Question: I have a simple form that can display 2 error codes at once, but I need only one to display (see below). #1 should be the only one displayed if user enters an email , invalidity is determined by the form input text 'required pattern=...'. Error #2 should be the only visible error if the email valid. It is produced from a PHP result - this PHP file is called on via ajax within the form's html file and returns a result which is displayed as error #2.

how do I apply an IF statement or similar, to determine whether
the form's input field's pattern is satisfied or not. If it is unsatisfied (invalid) then perhaps we could make it's font-size 0px by altering it's CSS somehow, which would make only #2 visible. If it is satisfied, then we could continue to hide error #2's div somehow.
Here is the form (with error #2's hidden div "formResponse"):
'''
<form id="loginform" name="loginform" method="POST" class="login" action="#">
<input name="emailaddy" id="emailaddy" type="email" class="feedback-input" placeholder="My Email" required pattern="[a-z0-9!#$%&'*+/=?^_'{|}~)" required title="Invalid Email"/>
<div id="formResponse" style="display: none;"></div>
<button type="submit" name="loginsubmit" class="loginbutton">Login</button>
</form>
'''
and the css:
'''
div.error, div.error-list, label.error, input.error, select.error, textarea.error {
color: #D95C5C!important;
border-color: #D95C5C!important;
font-size: 18px;
}
'''
- NOTE: I don't think 'if(ema == null || ema == '')' is working, because even if the user enters gibberish it still displays errors. But if I change it to 'if(ema == 'a')', it properly hides 'formResponse' div and only shows label.error. I need it to hide 'formResponse' if the field is invalid/null - but null doesn't seem to work. Also, the 'else' function doesn't work, meaning the 'label.error' div won't hide for some reason. Perhaps 'null' should be replaced with a regular expression check?
Why is it treating "hello@example.com" as null?
'''
<script>
$(document).ready(function() {
$("#loginform").submit(function(e){
e.preventDefault();
$.ajax({
type: "POST",
url: "login/login.php",
dataType:"text",
data: {email: $('#emailaddy').val(), loginsubmit: 'yes'},
success:function(result){
if(result === "redirect"){
window.location.replace("http://www.example.com/login/private.php");
}
else{
//var re = /^\s*[\w\-\+_]+(\.[\w\-\+_]+)*\@[\w\-\+_]+\.[\w\-\+_]+(\.[\w\-\+_]+)*\s*$/;
var email = $('#emailaddy').val();
var pattern = ".+\@@.+\..+";
var valid = email.match(pattern);
alert(valid);
if (valid == null) {
}
else {
$("#formResponse").html("That email address is not registered.").show();
}
}
}
})
});
});
</script>
'''
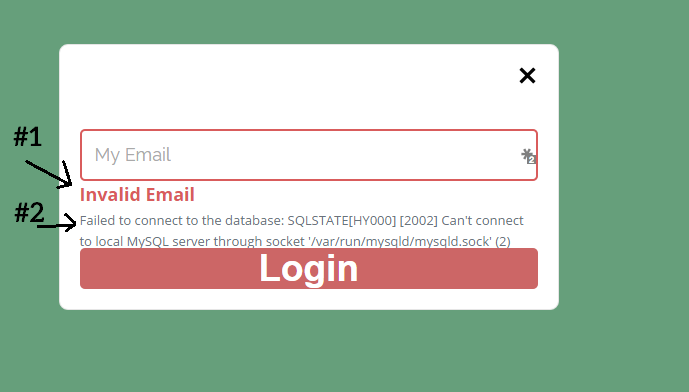
Answer: In ajax, you could check the email and stop it from going to the server if invalid:
'''
var ema = $('#useremail').val();
if(ema == null || ema == '' //or whatever)
{
$('.error1').show();
$('.error1').html('Nope');
$('.error2').hide();
return;
}
else{
//continue with ajax
'''
Then handle any errors coming back from php like:
'''
success: function(responseText) {
if(responseText == "1") {
$('.error1').hide();
$('.error2').show();
$('.error2').html(//the error msg);
}
'''